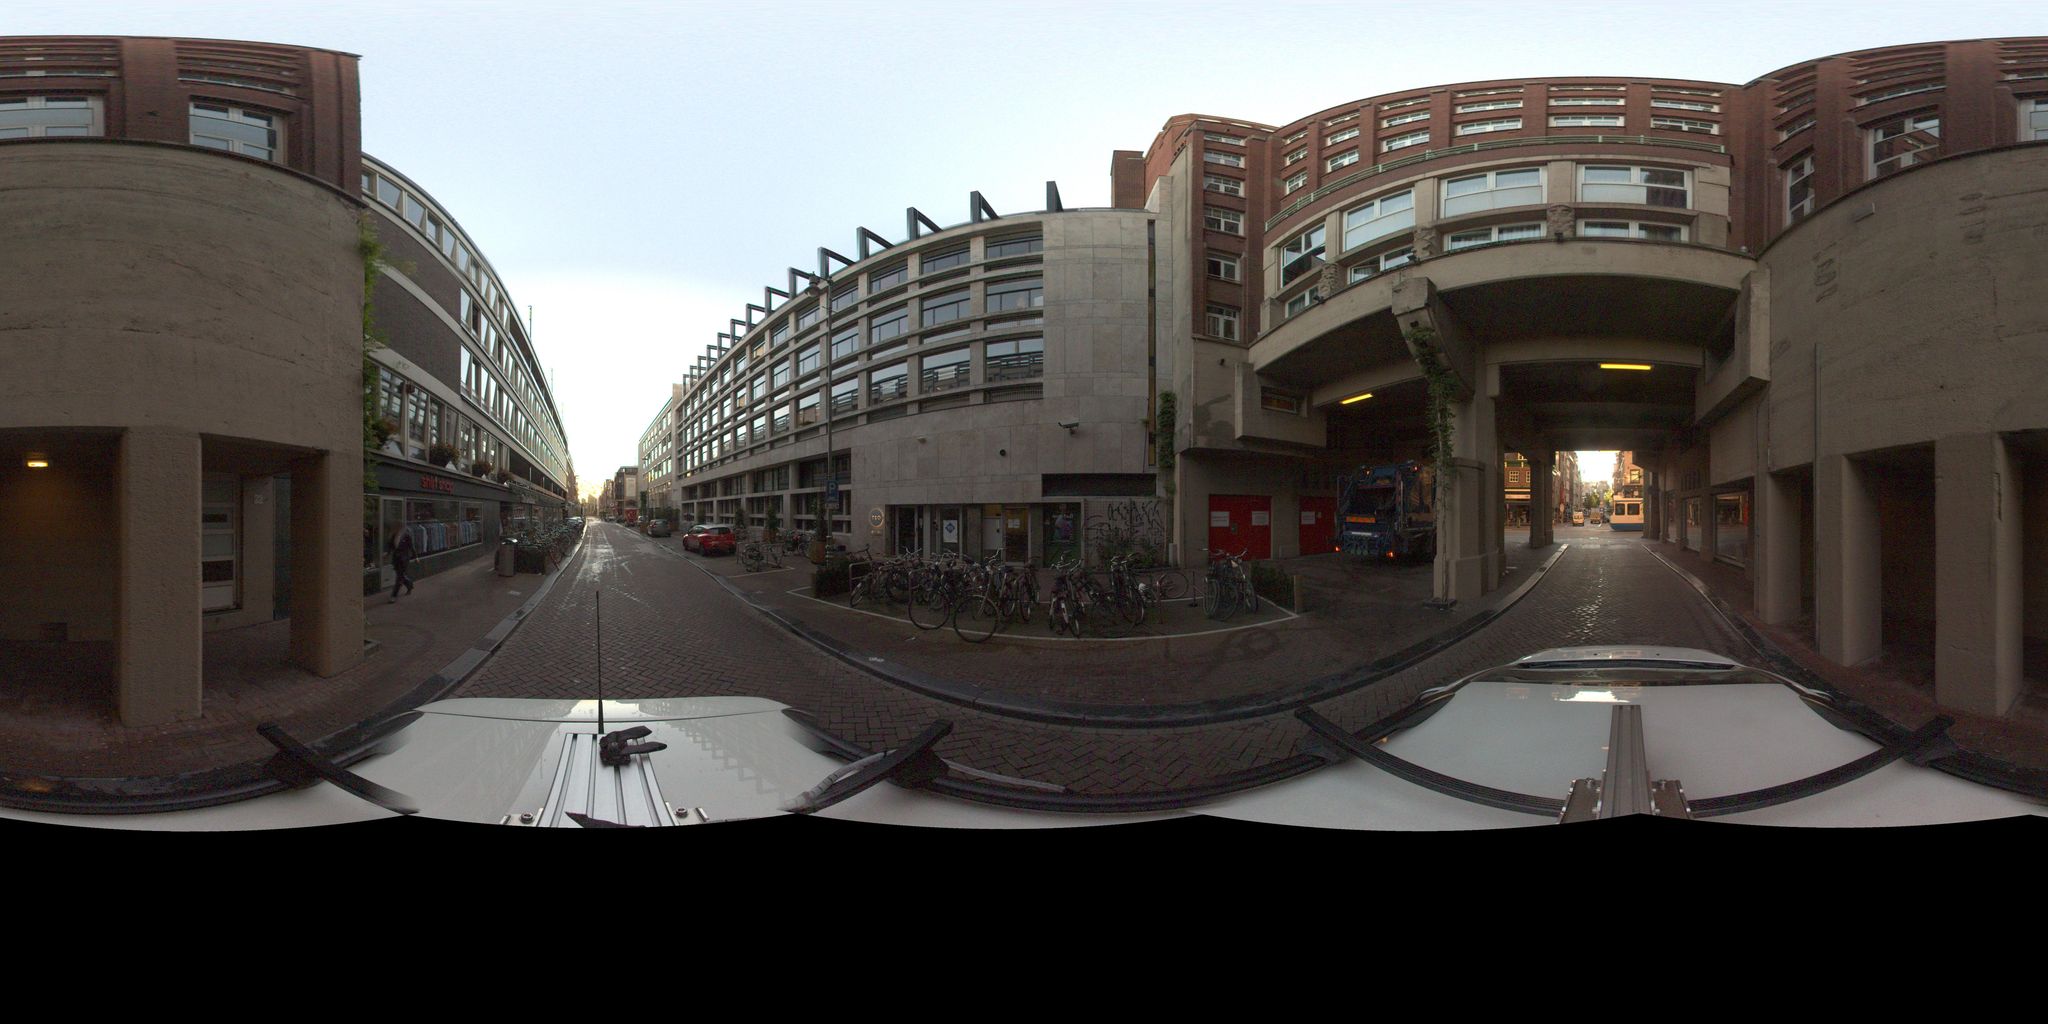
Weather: clear
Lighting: day
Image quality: slightly poor
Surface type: driving surface
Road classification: unclassified, residential, pedestrian
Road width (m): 3.5, 4.5
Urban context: urban centre
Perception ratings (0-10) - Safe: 3.2, Lively: 8.23, Beautiful: 4.12, Boring: 2.51, Depressing: 2.3, Wealthy: 6.67